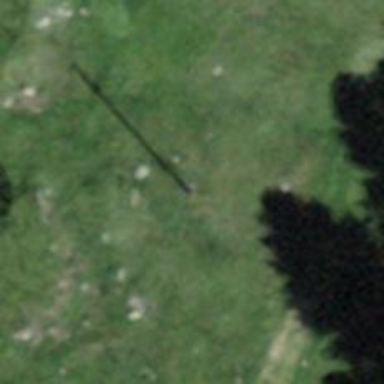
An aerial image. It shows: Power pole.